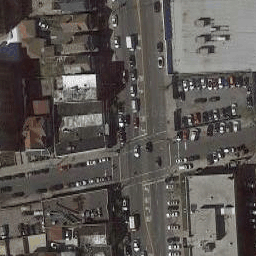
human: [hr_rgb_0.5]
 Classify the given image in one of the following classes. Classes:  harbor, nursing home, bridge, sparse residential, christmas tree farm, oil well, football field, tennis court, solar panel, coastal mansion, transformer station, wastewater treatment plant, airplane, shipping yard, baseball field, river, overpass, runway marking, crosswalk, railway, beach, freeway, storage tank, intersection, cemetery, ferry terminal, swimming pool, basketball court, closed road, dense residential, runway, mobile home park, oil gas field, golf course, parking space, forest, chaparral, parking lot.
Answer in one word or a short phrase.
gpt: intersection